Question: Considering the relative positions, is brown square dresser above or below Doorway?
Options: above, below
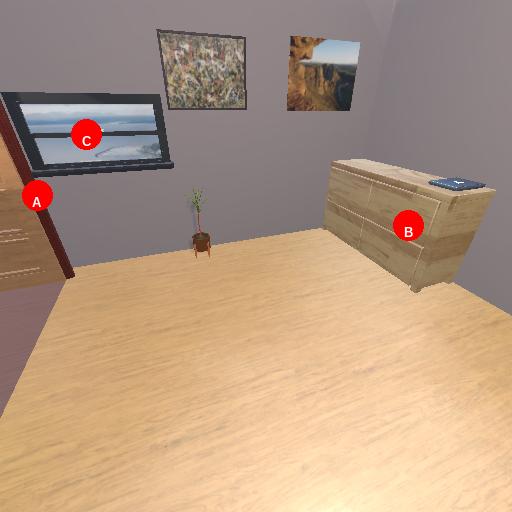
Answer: above